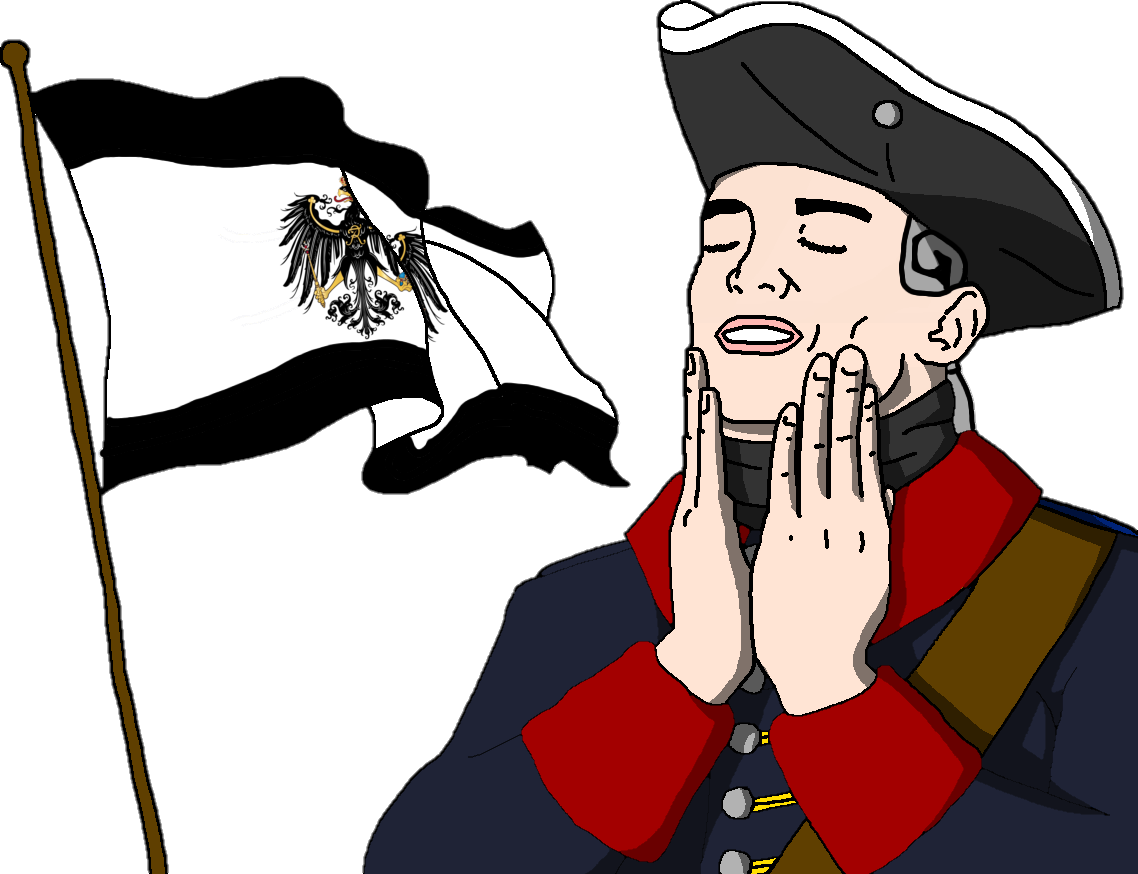
Label: 5_Feels_Good